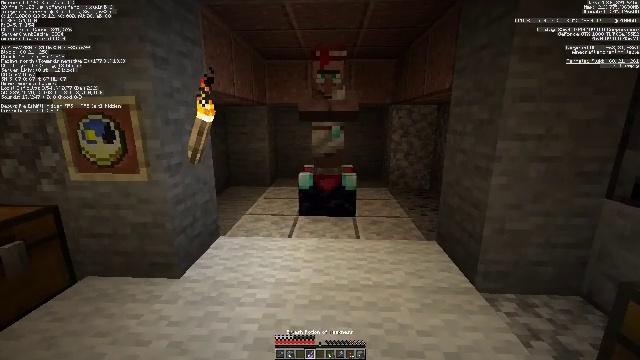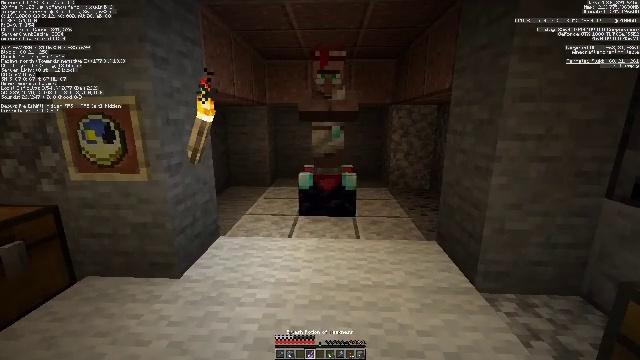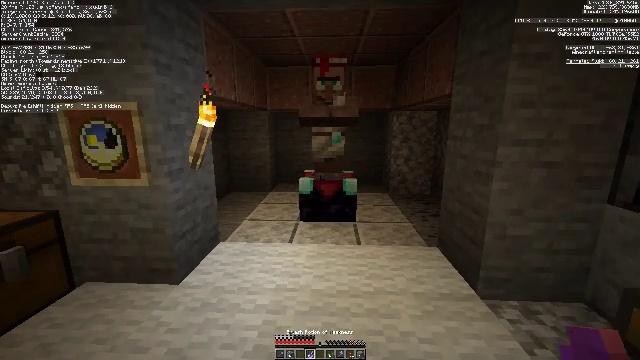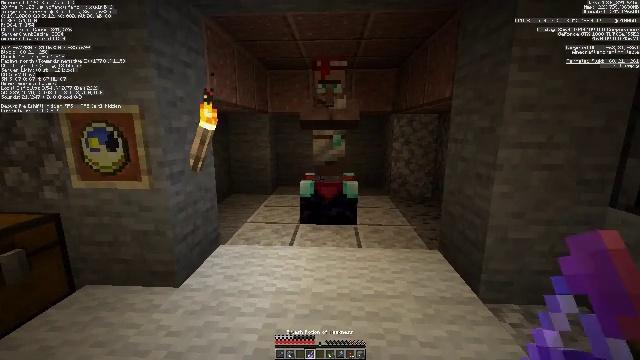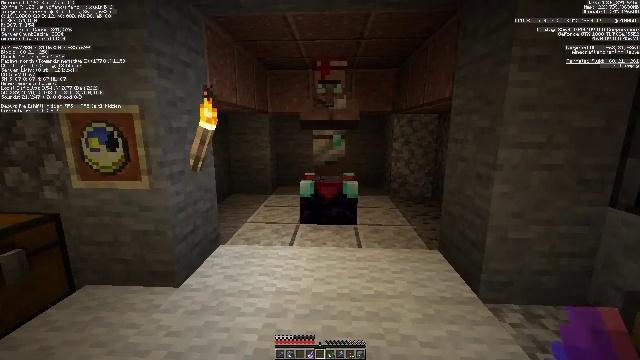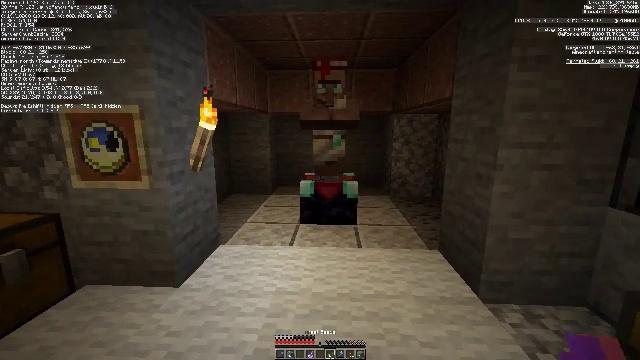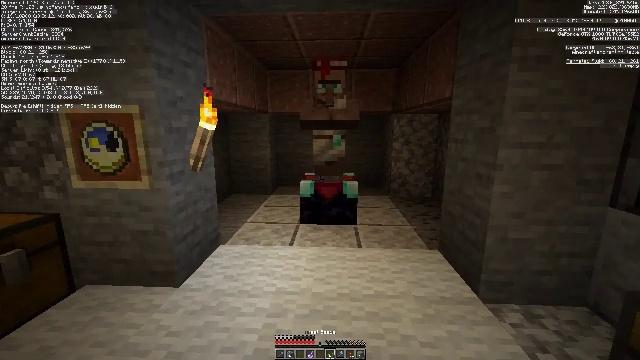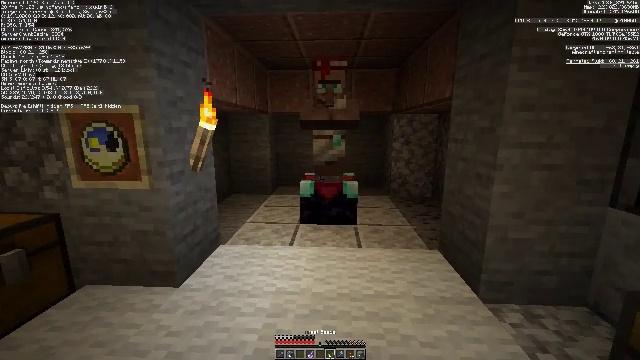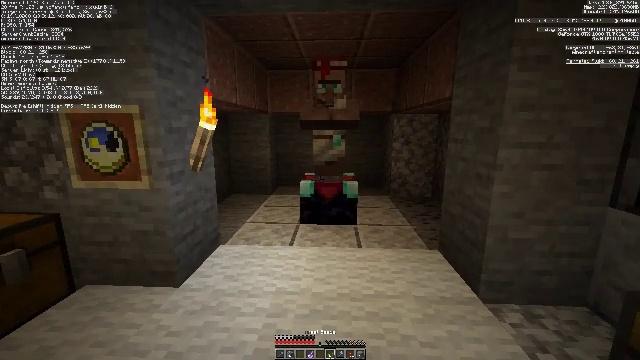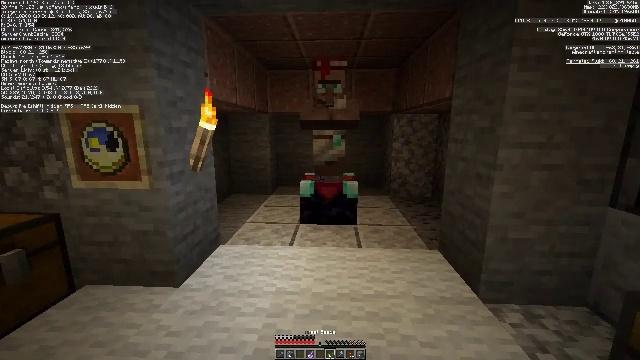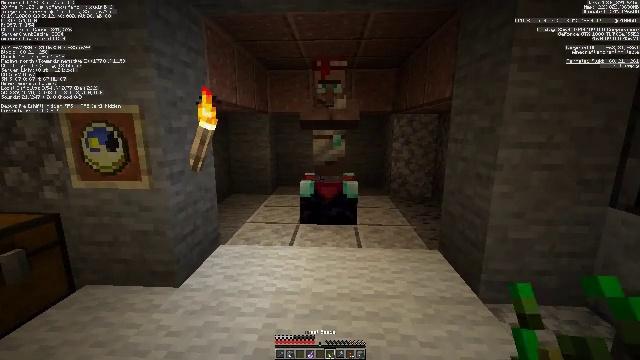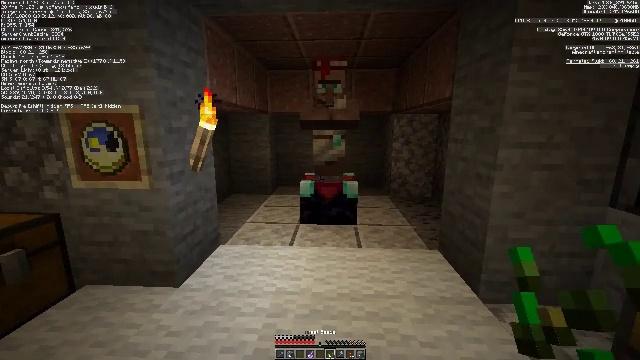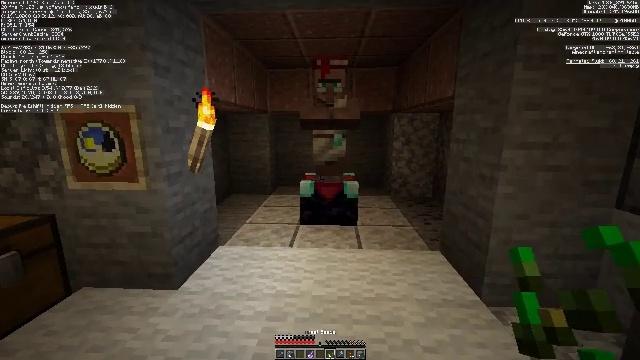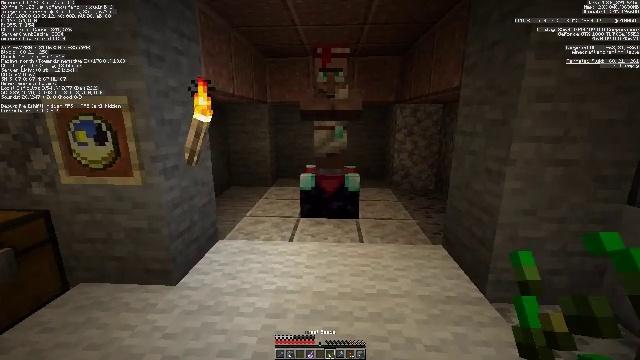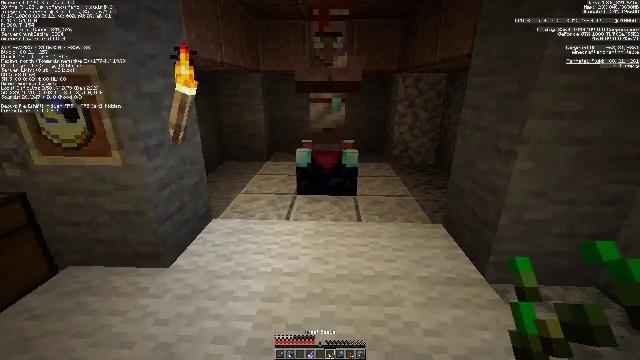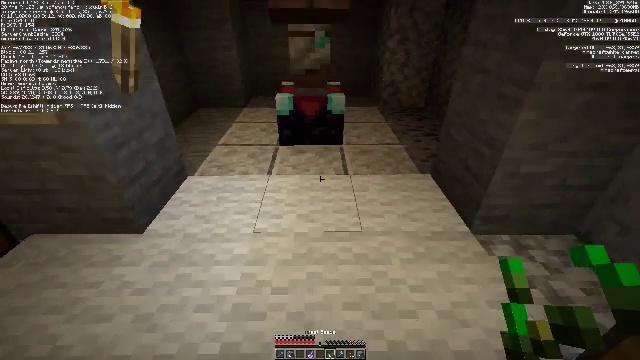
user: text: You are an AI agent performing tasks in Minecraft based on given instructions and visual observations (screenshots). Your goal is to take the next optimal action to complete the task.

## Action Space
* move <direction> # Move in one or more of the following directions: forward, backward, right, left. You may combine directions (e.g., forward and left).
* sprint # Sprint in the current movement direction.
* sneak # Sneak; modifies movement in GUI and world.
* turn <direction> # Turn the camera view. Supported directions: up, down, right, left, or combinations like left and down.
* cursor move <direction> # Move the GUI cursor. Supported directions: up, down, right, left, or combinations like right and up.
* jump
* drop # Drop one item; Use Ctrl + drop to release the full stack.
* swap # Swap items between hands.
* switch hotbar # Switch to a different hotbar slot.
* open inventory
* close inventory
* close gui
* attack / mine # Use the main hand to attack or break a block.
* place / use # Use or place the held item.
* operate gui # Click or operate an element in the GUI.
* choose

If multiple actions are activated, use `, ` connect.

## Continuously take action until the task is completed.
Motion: motion action
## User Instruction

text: Attack the enchanting table to collect it.
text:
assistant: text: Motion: no_op
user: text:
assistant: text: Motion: turn up
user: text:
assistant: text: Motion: no_op
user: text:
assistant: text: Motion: no_op
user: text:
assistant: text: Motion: no_op
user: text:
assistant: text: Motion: no_op
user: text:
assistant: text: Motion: no_op
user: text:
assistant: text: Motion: no_op
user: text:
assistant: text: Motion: no_op
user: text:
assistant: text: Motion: no_op
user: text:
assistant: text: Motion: no_op
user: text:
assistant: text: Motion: move forward
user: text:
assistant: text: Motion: move forward, turn down
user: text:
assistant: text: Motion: move forward, turn down
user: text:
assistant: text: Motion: move forward, turn right and down
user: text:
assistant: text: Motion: move forward, turn right and down
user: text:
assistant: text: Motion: move forward
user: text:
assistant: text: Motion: move forward
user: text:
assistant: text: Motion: move forward
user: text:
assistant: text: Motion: switch to hotbar 1
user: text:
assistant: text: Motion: switch to hotbar 1
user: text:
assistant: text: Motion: switch to hotbar 1
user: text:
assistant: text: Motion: switch to hotbar 1
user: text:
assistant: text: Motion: turn left and up
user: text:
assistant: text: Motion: turn up
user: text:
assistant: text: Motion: turn up
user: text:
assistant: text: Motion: turn up
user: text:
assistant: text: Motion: turn up
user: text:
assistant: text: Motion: no_op
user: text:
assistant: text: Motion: no_op